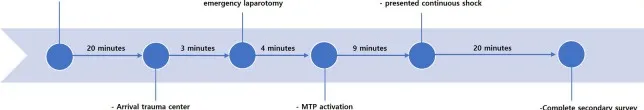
Flow of resuscitation from the accident site to the operating room for a patient with a blunt retrohepatic vena cava injury.
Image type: chart (chart)